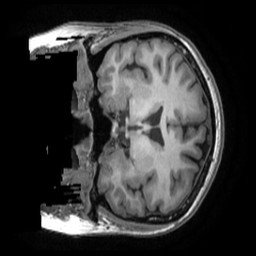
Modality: T1w
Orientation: coronal
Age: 41
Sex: female
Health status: healthy
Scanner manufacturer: ge